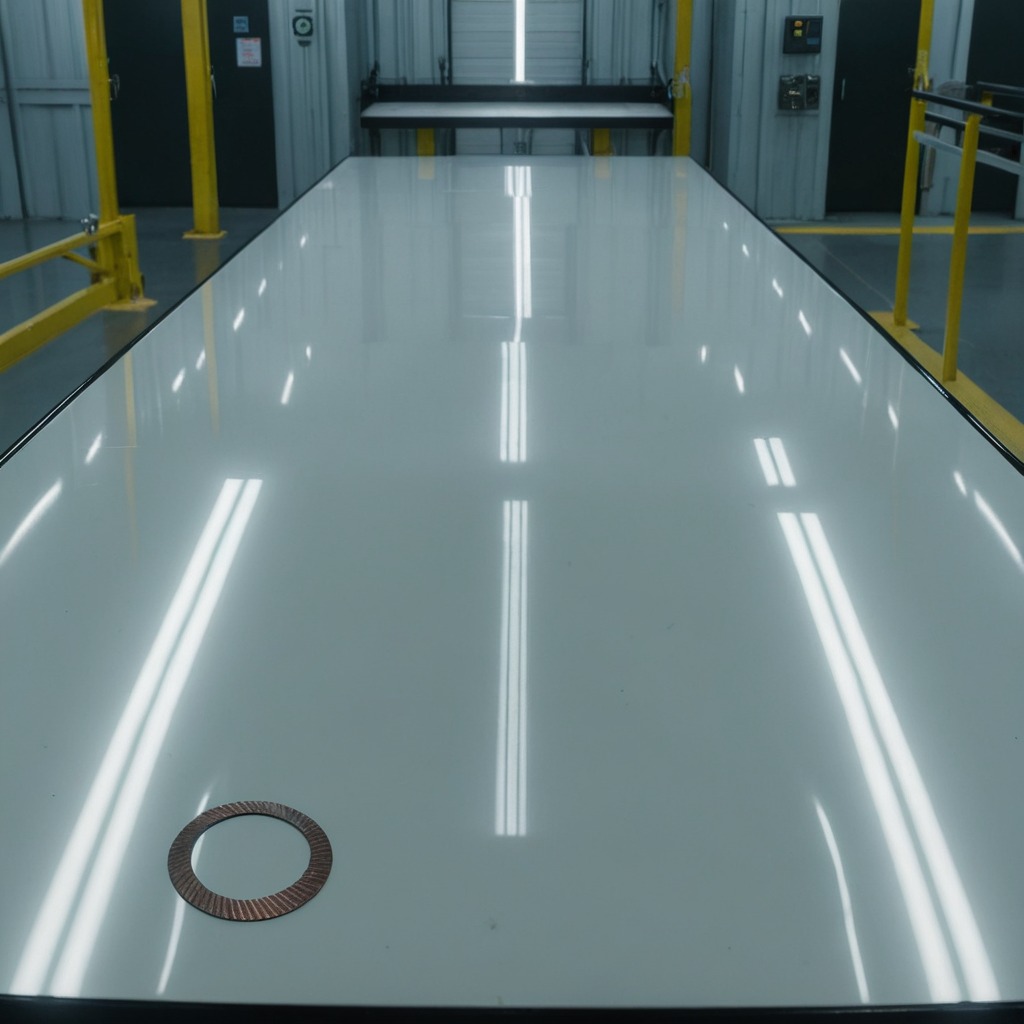
A flat metal washer lies on a high-gloss table in a ship maintenance bay industrial lighting.